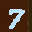
Label: 7